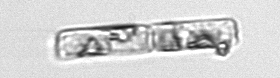
Label: Guinardia_delicatula